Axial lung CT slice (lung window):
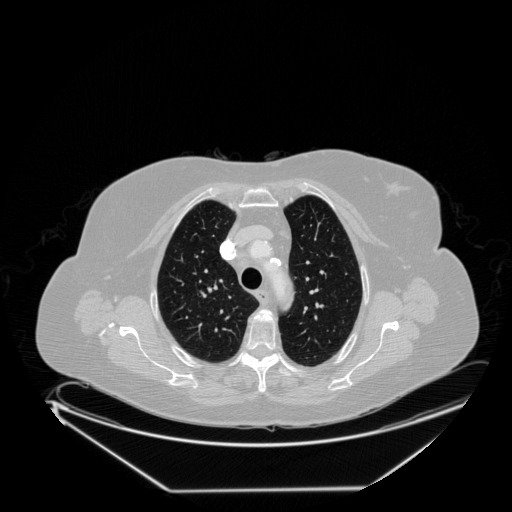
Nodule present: no